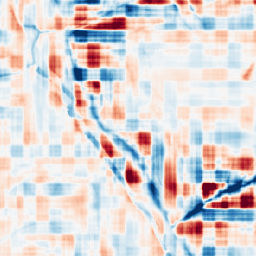
Category: wavelet
Decomposition family: wavelet_reverse_biorthogonal
Decomposition parameters: wavelet: rbio3.5
level: 5
Upsampling method: bicubic_16x
Upsampling parameters: scale: 16
Upsampling scale: 16